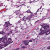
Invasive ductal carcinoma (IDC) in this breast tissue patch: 0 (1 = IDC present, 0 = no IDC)